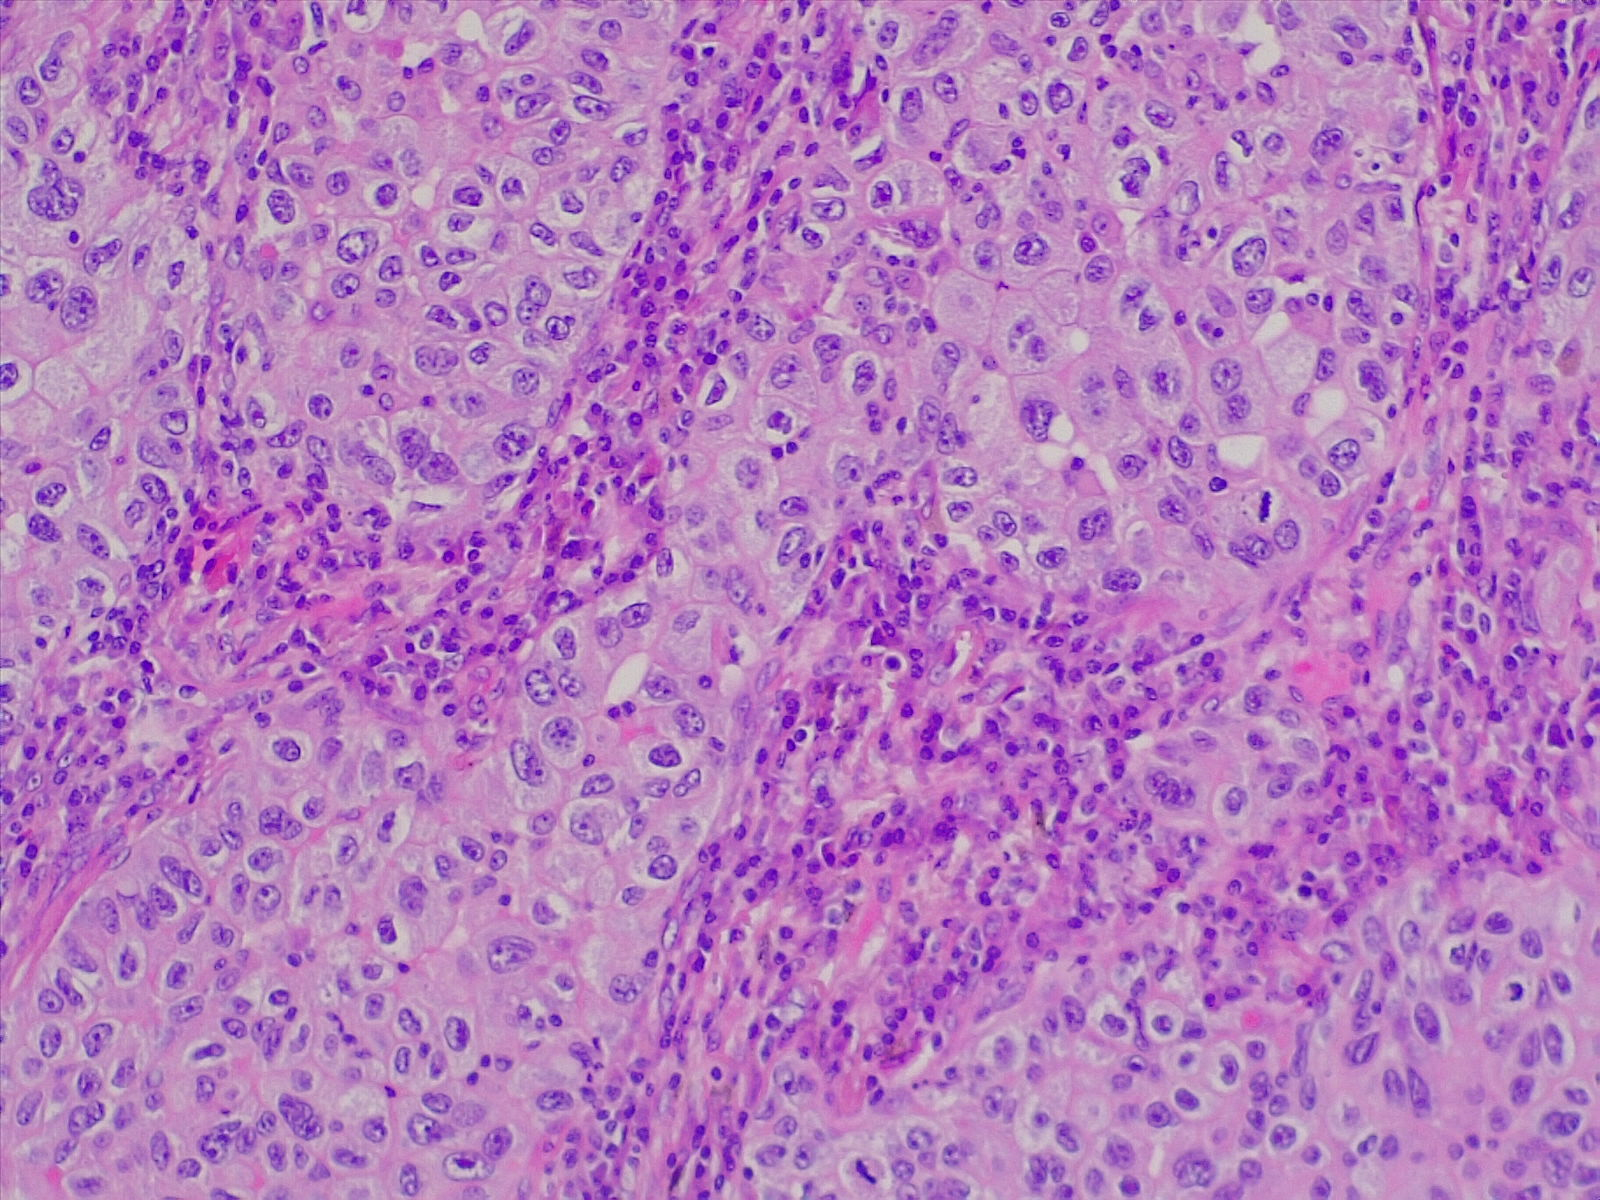
Label: lung adenocarcinoma, poorly differentiated